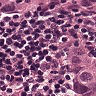
Metastatic tissue present: yes